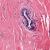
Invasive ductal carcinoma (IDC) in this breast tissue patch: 0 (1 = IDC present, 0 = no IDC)